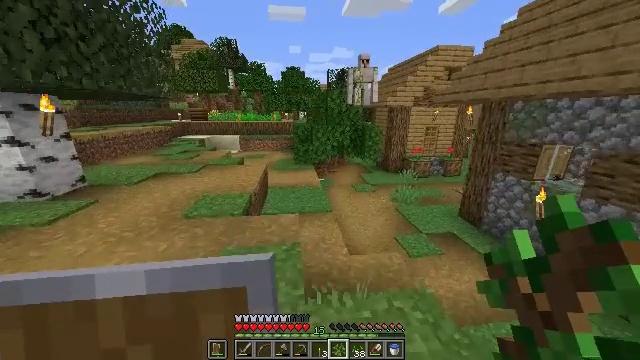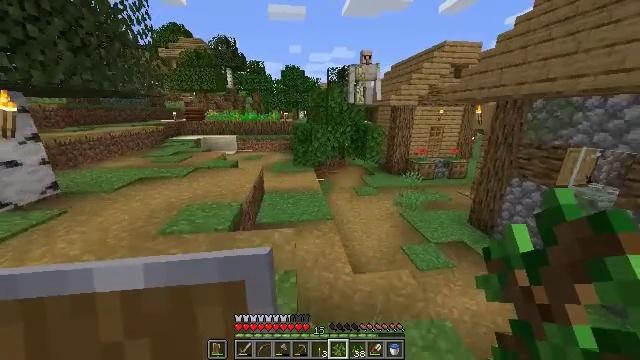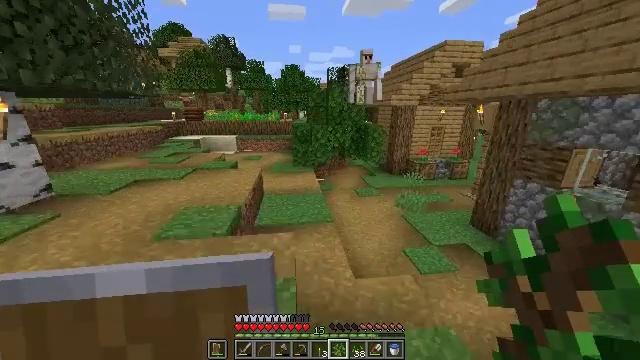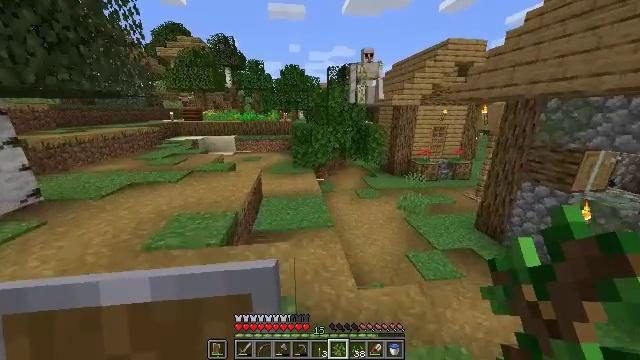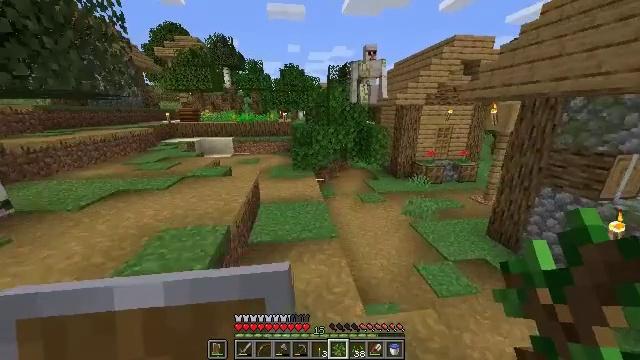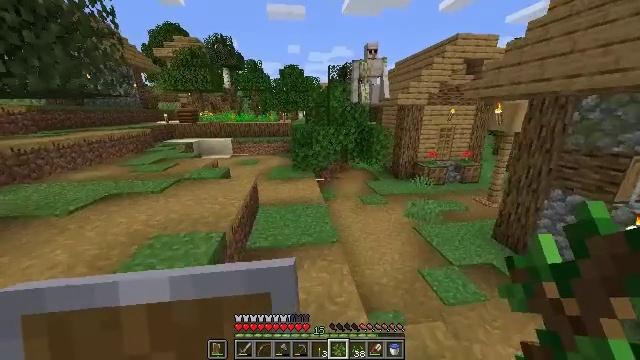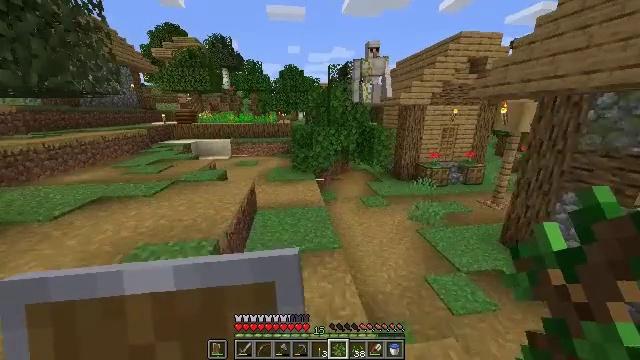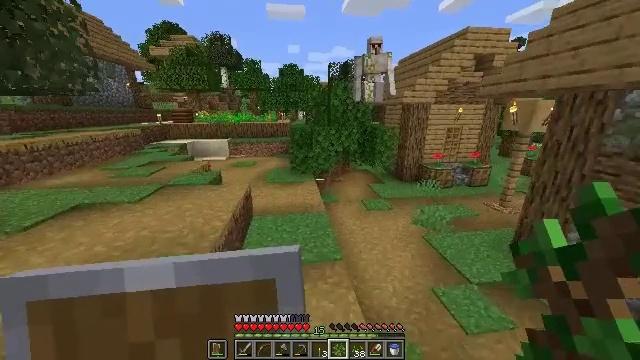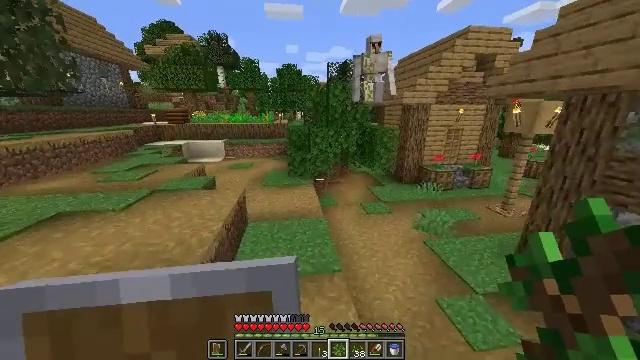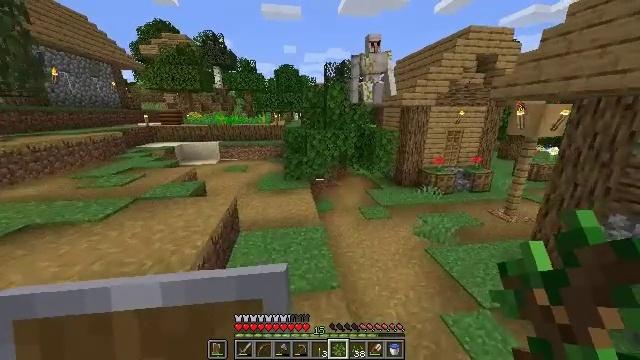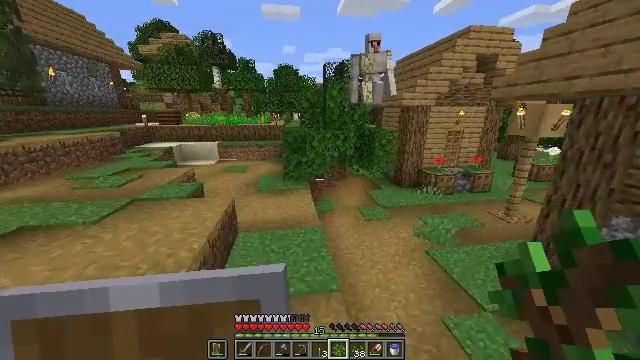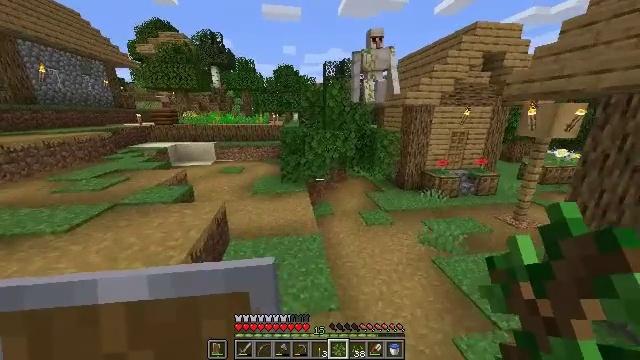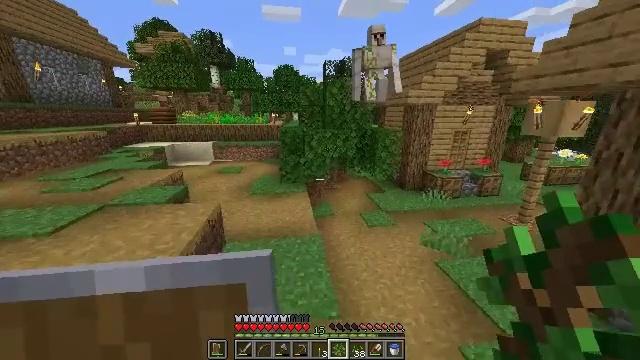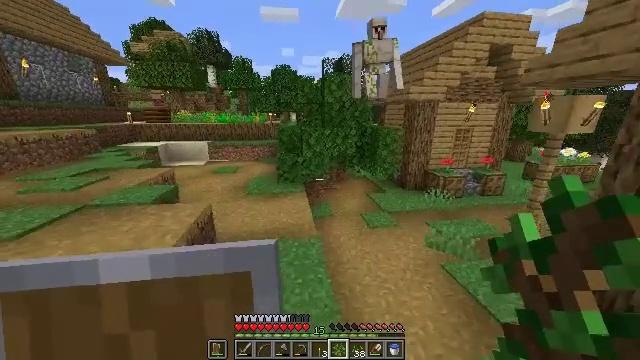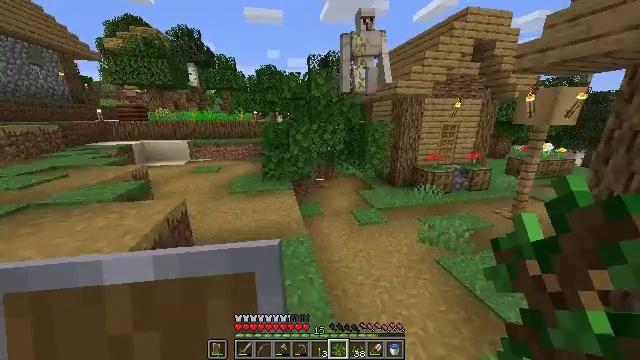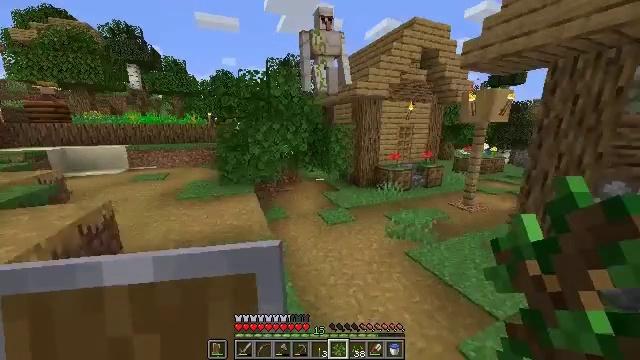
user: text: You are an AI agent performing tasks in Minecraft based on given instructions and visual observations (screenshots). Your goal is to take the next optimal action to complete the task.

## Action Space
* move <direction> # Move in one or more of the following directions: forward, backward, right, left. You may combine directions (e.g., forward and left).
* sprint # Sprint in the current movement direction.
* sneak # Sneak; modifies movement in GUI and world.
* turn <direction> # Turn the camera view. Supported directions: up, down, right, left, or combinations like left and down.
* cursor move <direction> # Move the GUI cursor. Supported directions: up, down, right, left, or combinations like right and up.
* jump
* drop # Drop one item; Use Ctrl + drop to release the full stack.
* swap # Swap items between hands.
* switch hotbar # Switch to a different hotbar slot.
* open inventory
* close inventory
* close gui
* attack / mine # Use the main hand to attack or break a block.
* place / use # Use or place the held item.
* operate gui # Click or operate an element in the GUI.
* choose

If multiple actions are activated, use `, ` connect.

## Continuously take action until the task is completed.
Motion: motion action
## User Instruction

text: Use clay to craft a brick.
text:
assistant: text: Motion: move forward
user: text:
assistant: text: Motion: move forward
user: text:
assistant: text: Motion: move forward
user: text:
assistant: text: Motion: move forward
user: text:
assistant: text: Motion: move forward
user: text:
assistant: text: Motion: move forward
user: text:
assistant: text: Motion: move forward
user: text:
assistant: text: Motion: move forward
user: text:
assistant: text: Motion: move forward
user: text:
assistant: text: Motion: move forward
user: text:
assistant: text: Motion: move forward
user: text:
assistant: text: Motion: move forward
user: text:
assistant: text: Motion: move forward
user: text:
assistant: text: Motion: move forward, turn right
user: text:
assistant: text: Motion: move forward, turn right and up
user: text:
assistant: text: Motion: move forward, turn up
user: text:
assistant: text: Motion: move forward, turn right and up
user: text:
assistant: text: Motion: move forward, turn right and up
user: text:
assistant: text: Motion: move forward
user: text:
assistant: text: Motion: move forward
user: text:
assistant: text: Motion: move forward
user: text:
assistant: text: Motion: move forward
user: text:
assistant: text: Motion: move forward
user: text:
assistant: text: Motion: move forward, turn right
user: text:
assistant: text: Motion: move forward, turn right
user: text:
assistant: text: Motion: move forward
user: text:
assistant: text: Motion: move forward, turn right
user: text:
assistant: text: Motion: move forward, sprint, turn right
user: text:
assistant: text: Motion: move forward, sprint
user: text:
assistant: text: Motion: move forward